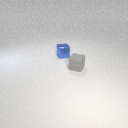
small blue metal cube to the left of small gray rubber cube